Question: Im trying to overlay a Label (and in the future a UI Image) over my Open GL ES View but nothing is being seen, any idea why? User Interaction and Multi Touch are checked off. Im pretty sure it has something to do with this applicationDidFinishLaunching call but not sure what it could be:
'''
- (void)applicationDidFinishLaunching:(UIApplication*)application
{
CGRect rect = [[UIScreen mainScreen] bounds];
GLViewController *theController = [[GLViewController alloc] init];
self.controller = theController;
[theController release];
GLView *glView = [[GLView alloc] initWithFrame:rect];
[window addSubview:glView];
glView.controller = controller;
glView.animationInterval = 1.0 / kRenderingFrequency;
[glView startAnimation];
[glView release];
[window makeKeyAndVisible];
}
'''

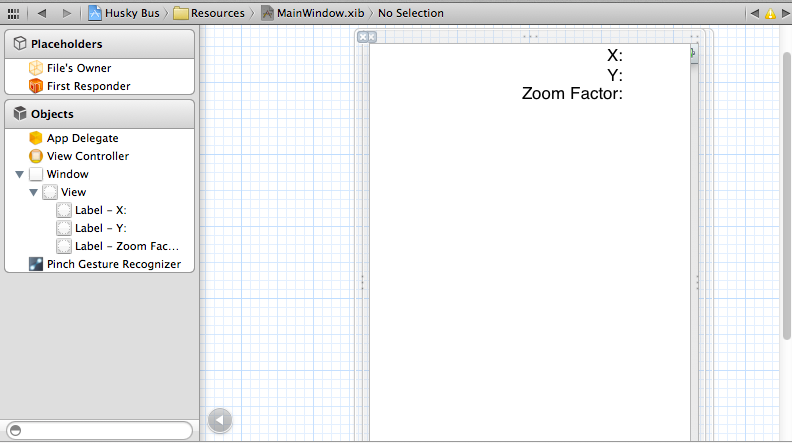
Answer: Your call to addSubview: puts the GLView instance in front of any other views in the hierarchy. Use one of the insertSubview: methods instead or send your GLView to the back after adding it to the window.